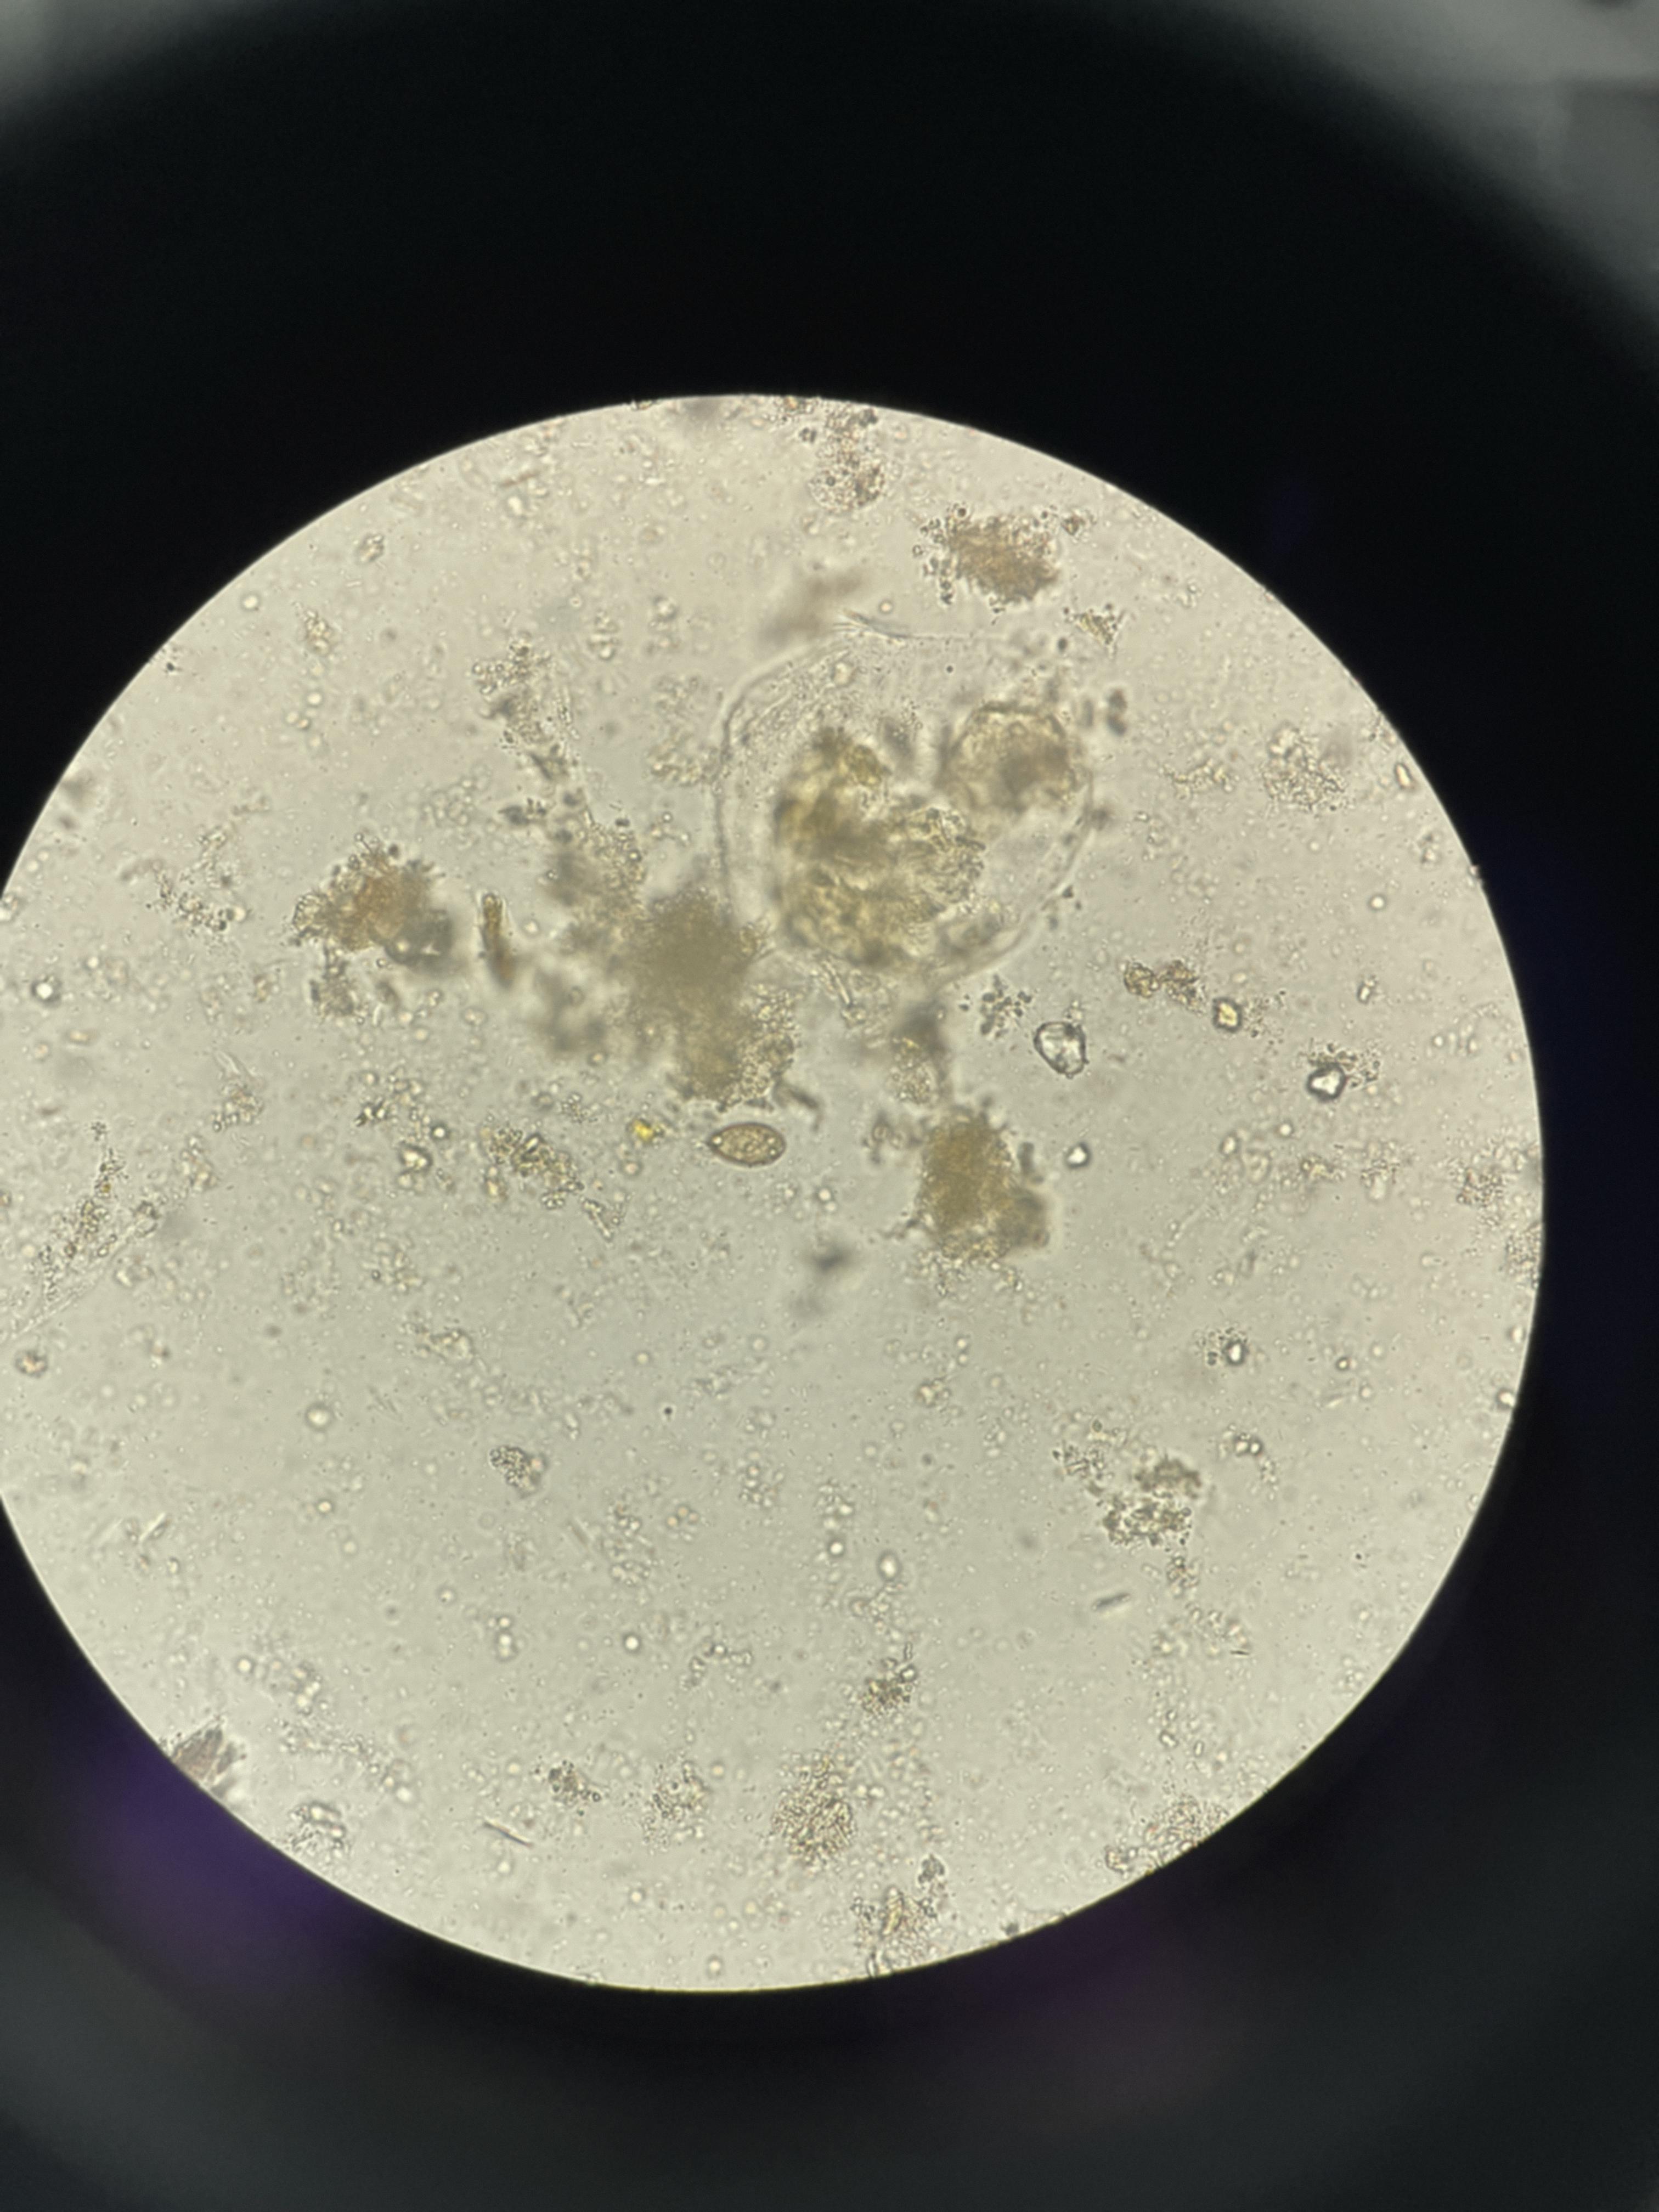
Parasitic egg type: Opisthorchis viverrine